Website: bh-photo
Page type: customer-info-address
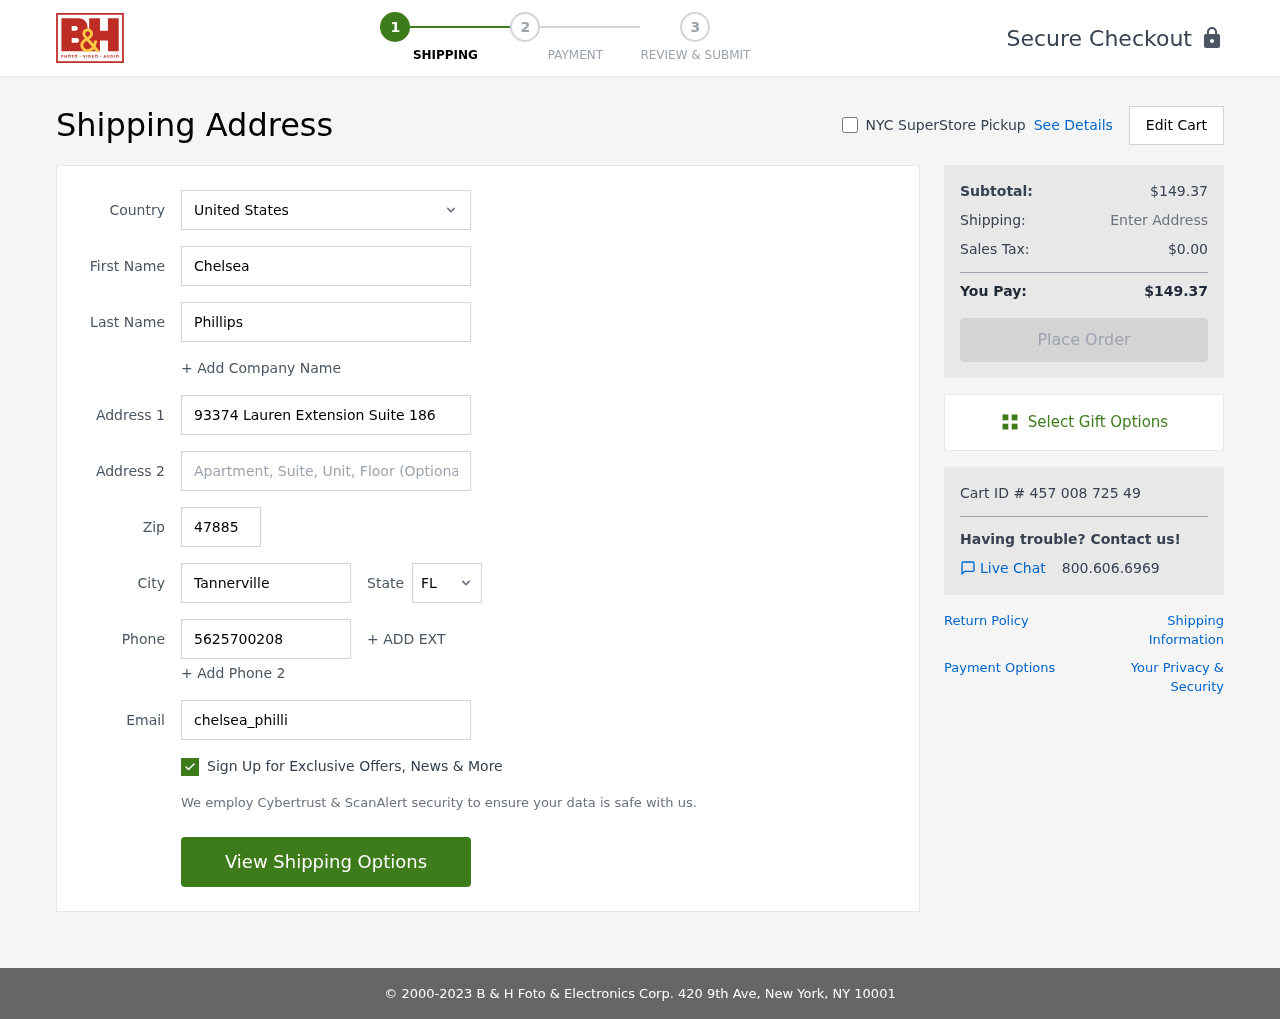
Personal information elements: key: PII_CITY
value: Tannerville
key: PII_COUNTRY
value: United States
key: PII_EMAIL
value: chelsea_phillips@hotmail.com
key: PII_FIRSTNAME
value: Chelsea
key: PII_LASTNAME
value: Phillips
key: PII_PHONE
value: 5625700208
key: PII_POSTCODE
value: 47885
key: PII_STATE_ABBR
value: FL
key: PII_STREET
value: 93374 Lauren Extension Suite 186
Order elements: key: ORDER_SUBTOTAL
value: $149.37
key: ORDER_TAX
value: $0.00
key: ORDER_TOTAL
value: $149.37
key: ORDER_ID
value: Cart ID # 457 008 725 49